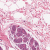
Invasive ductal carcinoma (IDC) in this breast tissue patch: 0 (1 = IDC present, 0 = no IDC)